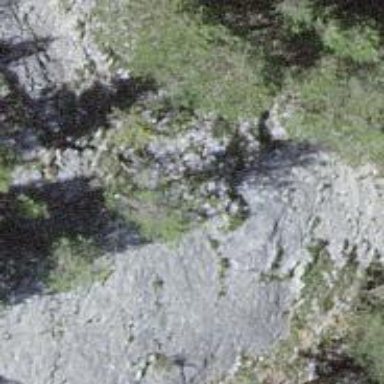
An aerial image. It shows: Natural cliff.